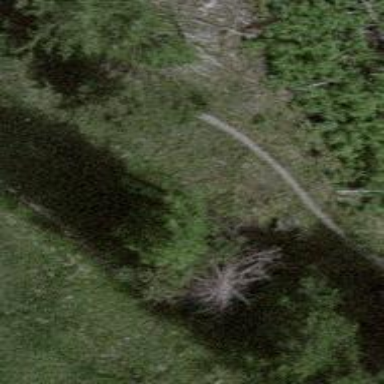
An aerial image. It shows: Path.